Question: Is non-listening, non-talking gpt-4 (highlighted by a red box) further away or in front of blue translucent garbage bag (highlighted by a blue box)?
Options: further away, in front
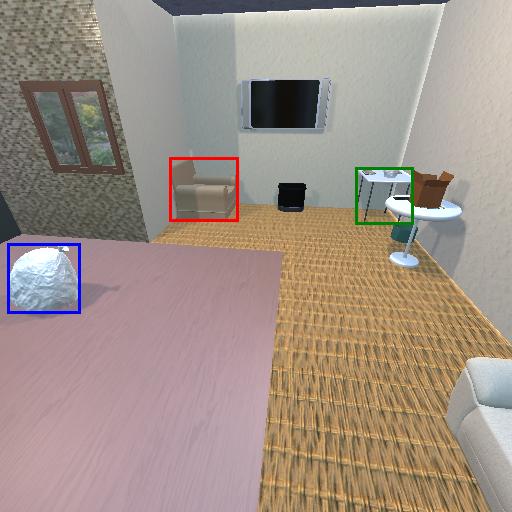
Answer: further away